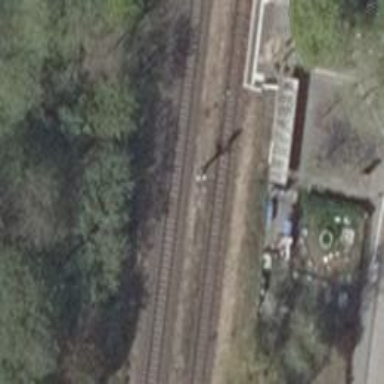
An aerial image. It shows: Platform edge at railway station.